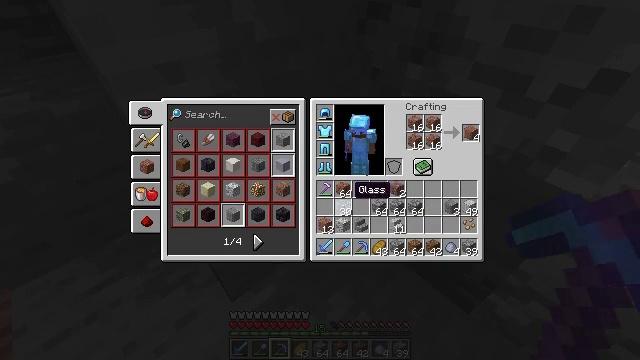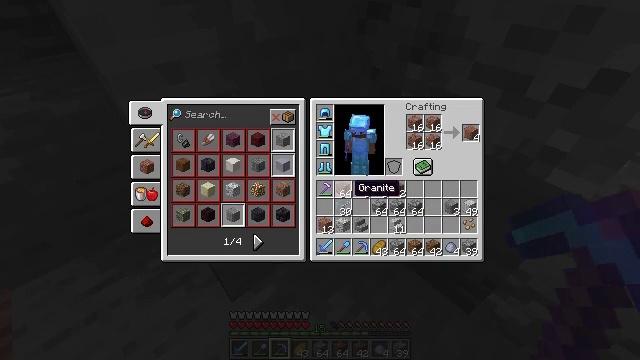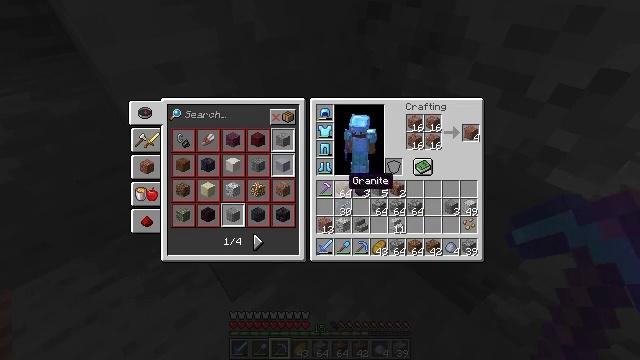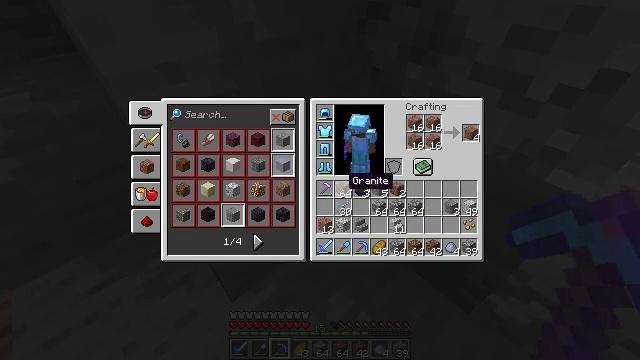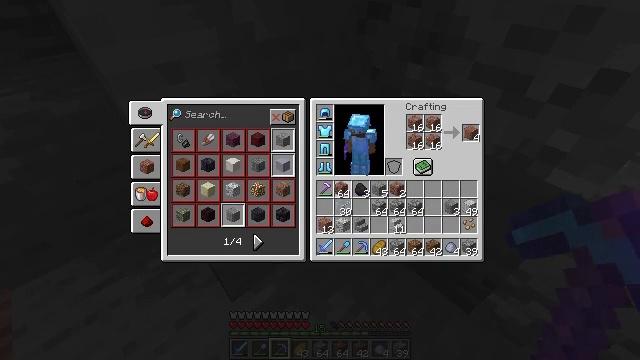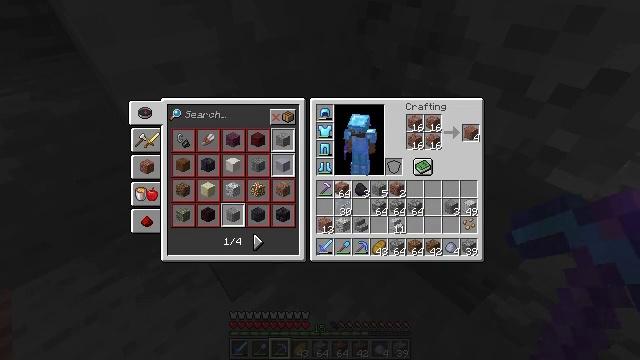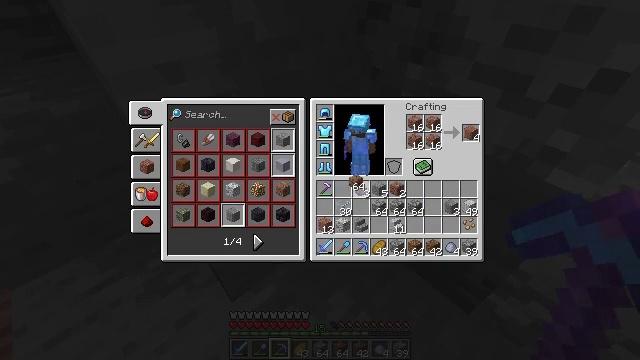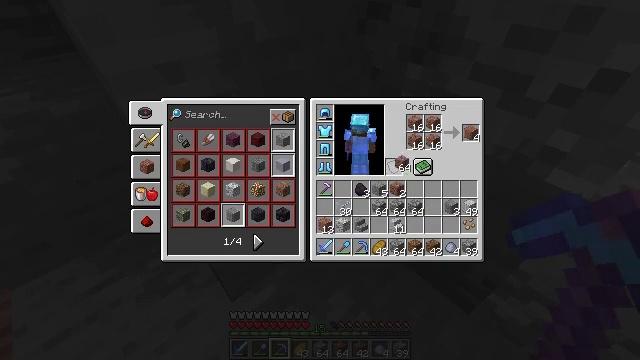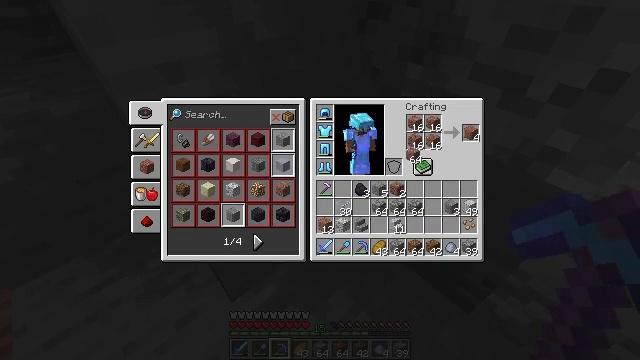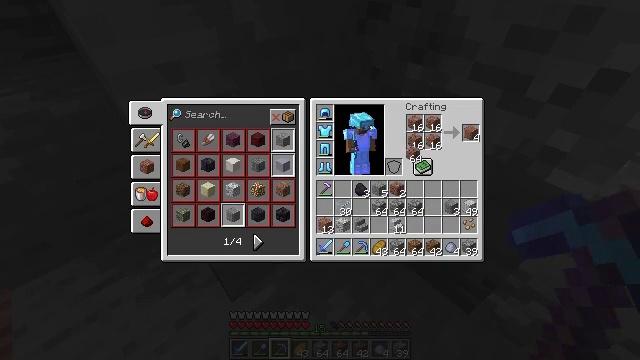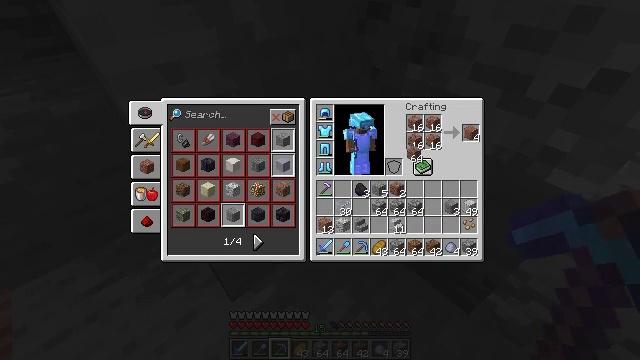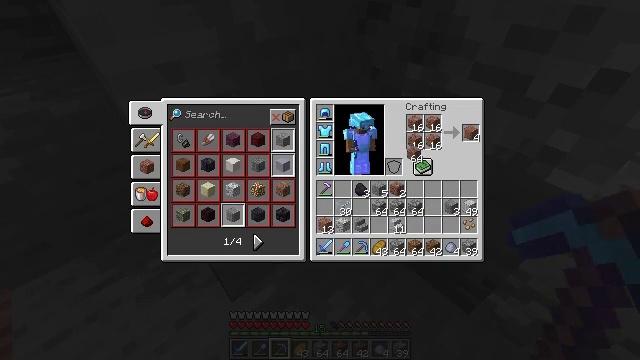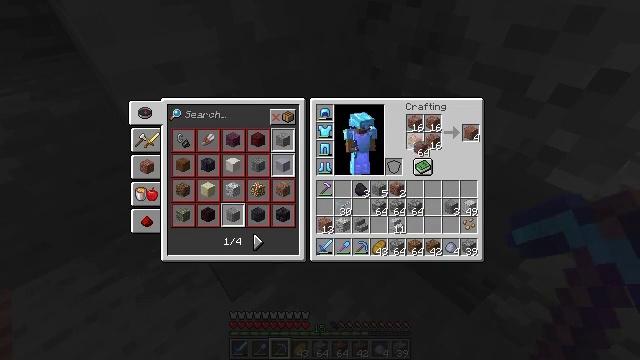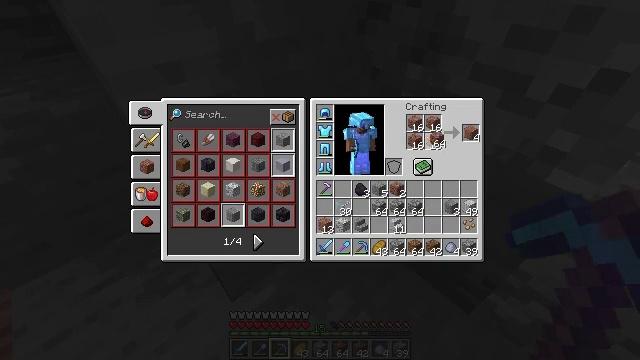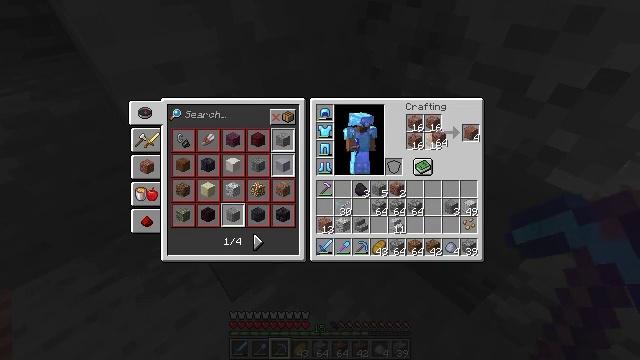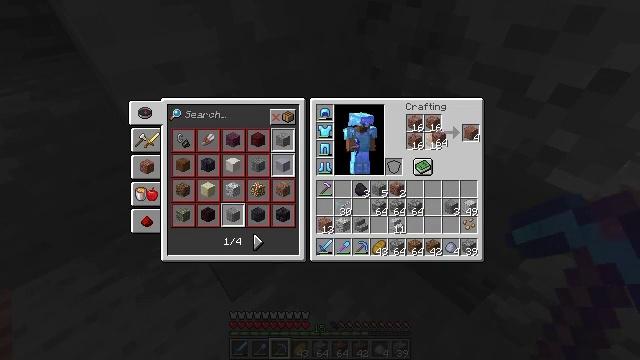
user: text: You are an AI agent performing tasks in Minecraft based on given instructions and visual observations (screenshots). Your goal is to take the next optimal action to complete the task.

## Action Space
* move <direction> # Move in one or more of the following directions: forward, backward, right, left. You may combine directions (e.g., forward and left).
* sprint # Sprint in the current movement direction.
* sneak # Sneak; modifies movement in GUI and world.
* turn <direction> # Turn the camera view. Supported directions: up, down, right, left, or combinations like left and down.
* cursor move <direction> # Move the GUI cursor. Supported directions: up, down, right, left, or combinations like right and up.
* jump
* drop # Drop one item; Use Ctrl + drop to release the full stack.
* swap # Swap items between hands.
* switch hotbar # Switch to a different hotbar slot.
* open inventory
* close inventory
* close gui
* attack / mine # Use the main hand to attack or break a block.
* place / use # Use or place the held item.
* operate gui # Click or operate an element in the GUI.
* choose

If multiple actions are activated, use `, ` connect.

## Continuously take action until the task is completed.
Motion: motion action
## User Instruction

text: Create polished granite using the crafting table.
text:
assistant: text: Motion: no_op
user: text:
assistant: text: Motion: no_op
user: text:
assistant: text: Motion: no_op
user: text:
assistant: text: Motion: operate gui
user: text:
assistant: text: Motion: operate gui
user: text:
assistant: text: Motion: cursor move right and up
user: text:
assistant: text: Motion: cursor move right and up
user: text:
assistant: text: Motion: cursor move right and up
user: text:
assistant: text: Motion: no_op
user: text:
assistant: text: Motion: no_op
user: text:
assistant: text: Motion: no_op
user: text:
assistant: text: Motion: cursor move right
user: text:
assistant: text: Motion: cursor move right and up
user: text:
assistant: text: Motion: no_op
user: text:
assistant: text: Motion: no_op
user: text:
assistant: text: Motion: no_op
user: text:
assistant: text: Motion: no_op
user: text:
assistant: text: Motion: no_op
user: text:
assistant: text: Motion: no_op
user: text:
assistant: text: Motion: no_op
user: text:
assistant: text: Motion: no_op
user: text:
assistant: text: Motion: operate gui
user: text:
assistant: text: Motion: operate gui
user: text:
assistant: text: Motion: operate gui
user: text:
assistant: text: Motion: operate gui
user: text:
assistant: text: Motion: operate gui
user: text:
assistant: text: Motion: operate gui
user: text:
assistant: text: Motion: cursor move right and up, operate gui
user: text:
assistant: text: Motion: cursor move right and up, operate gui
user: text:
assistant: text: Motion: operate gui